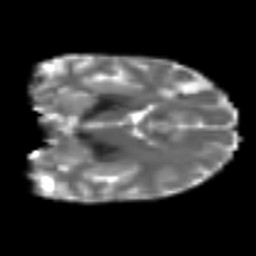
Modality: T2w
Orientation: coronal
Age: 31
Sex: female
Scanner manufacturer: siemens
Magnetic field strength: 3 T
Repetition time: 4.999 s
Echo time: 0.07946 s